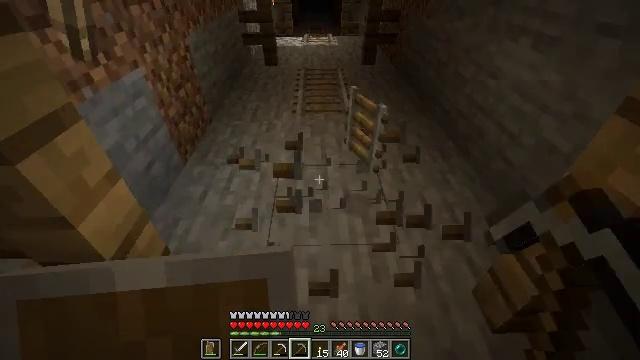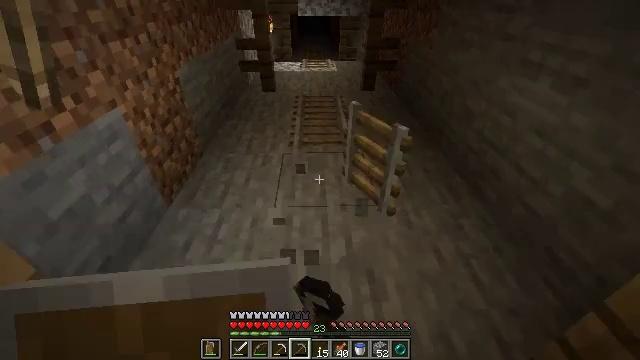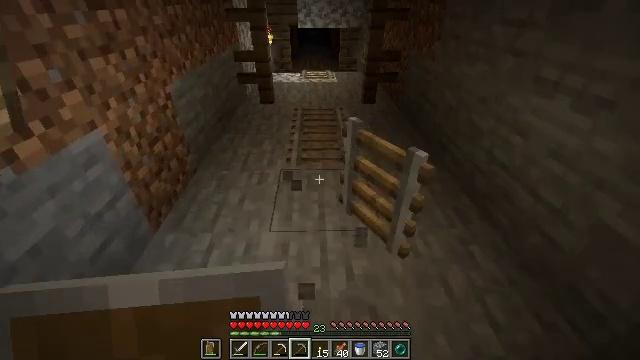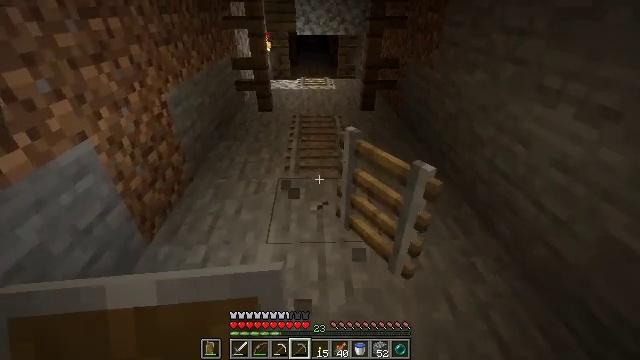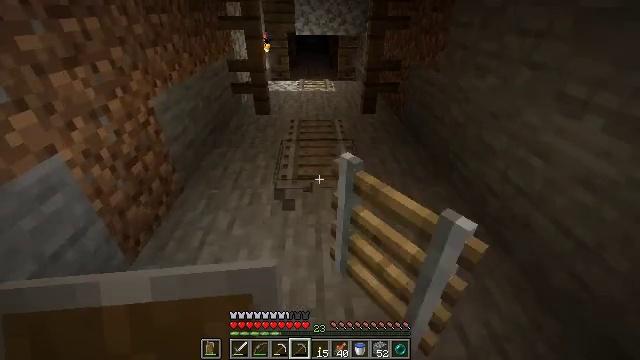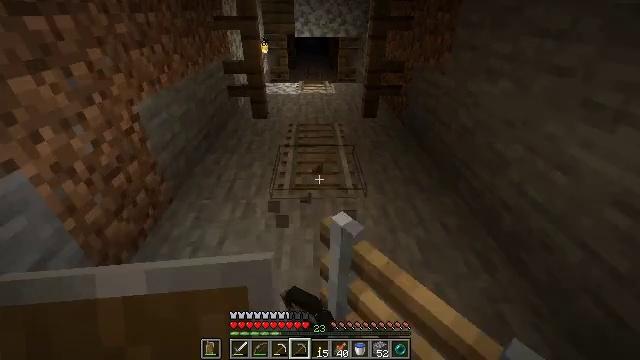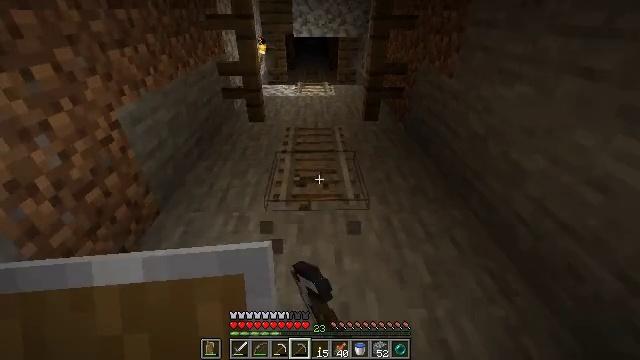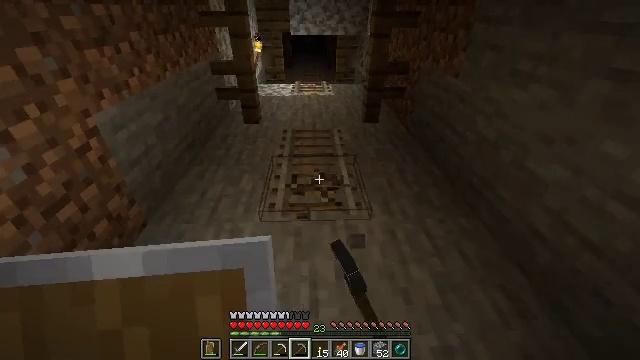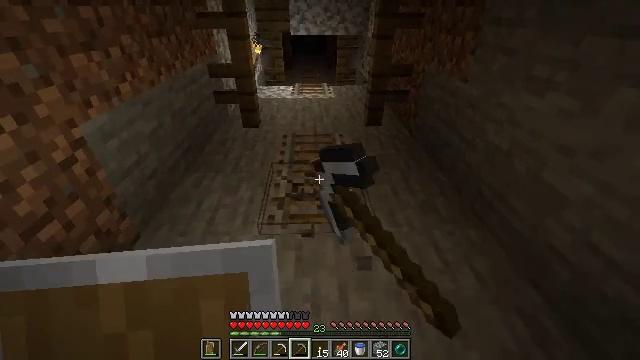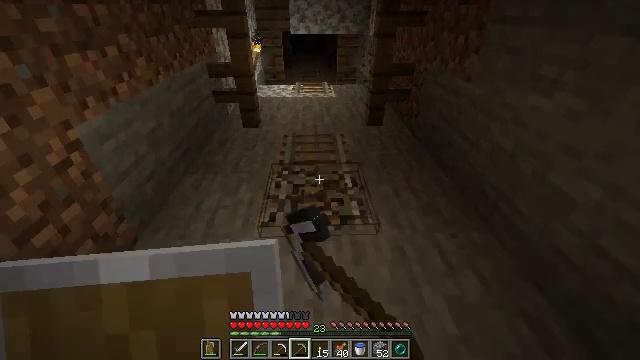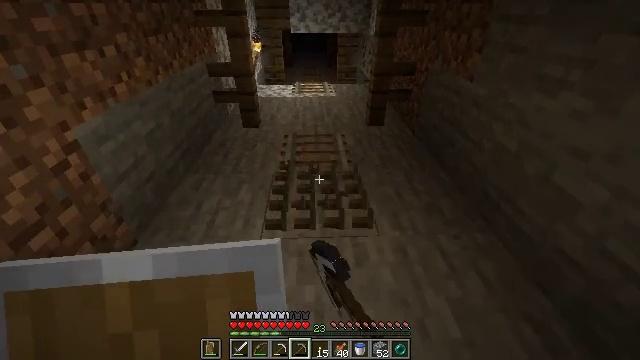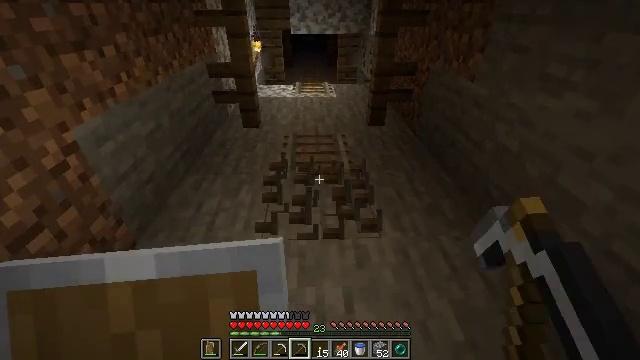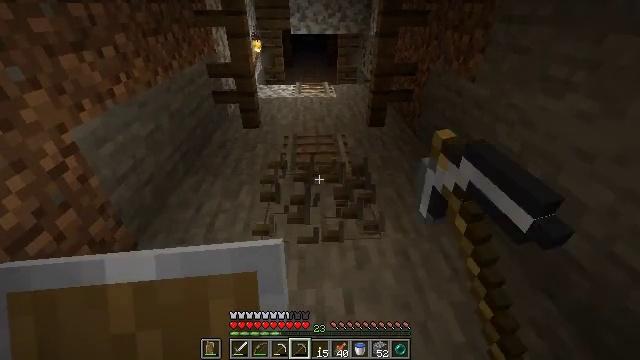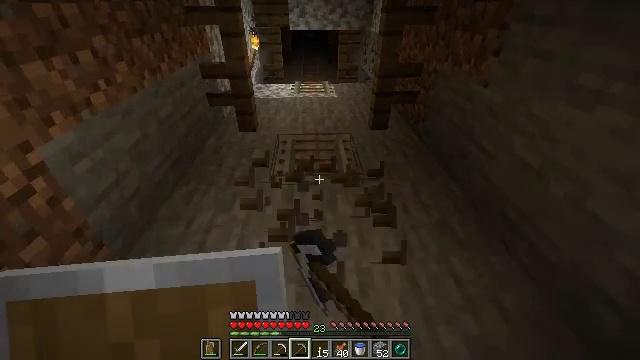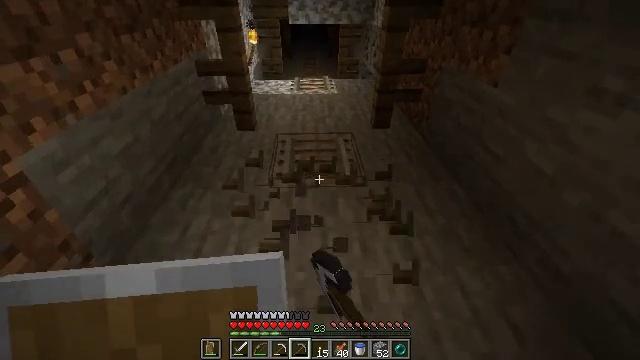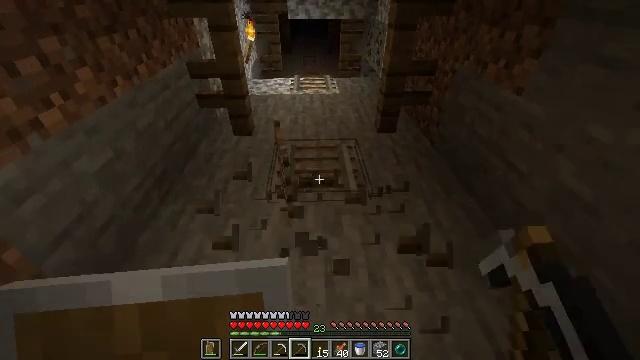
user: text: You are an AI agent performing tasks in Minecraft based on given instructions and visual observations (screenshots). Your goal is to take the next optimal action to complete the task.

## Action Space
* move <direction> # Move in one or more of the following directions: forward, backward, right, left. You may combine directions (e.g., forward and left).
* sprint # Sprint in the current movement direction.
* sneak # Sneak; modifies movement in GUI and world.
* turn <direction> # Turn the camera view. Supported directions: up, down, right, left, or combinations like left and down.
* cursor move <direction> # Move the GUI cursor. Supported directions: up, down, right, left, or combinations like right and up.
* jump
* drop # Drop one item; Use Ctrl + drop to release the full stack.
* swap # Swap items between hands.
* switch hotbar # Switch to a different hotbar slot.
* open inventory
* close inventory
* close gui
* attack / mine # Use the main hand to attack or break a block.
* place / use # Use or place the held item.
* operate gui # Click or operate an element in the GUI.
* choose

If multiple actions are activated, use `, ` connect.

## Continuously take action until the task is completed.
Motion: motion action
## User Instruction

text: Recycle the rail from an abandoned track.
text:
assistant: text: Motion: move forward, turn up, attack / mine
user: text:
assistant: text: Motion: move forward, turn up, attack / mine
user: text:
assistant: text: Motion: move forward, turn up, attack / mine
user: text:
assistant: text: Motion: move forward, attack / mine
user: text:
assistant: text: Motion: move forward, attack / mine
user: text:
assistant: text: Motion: move forward, attack / mine
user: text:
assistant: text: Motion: attack / mine
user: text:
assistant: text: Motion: attack / mine
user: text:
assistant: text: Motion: attack / mine
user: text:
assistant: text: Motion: attack / mine
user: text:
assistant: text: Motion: attack / mine
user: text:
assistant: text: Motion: move forward, attack / mine
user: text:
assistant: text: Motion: move forward, attack / mine
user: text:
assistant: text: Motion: move forward, turn down, attack / mine
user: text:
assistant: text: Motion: move forward, turn down, attack / mine
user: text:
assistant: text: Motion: attack / mine
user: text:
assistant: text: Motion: attack / mine
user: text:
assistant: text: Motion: attack / mine
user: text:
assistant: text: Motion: attack / mine
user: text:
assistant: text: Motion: attack / mine
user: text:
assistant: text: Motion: attack / mine
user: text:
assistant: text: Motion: attack / mine
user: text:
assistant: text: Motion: move forward, attack / mine
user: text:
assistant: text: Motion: move forward, attack / mine
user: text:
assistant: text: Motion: move forward, attack / mine
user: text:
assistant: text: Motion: move forward, attack / mine
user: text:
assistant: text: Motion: move forward, attack / mine
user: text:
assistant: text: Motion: move forward, attack / mine
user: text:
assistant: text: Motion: move forward, attack / mine
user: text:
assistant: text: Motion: move forward, attack / mine